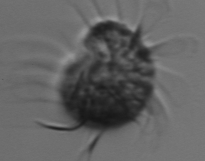
Label: Strombidium_morphotype1